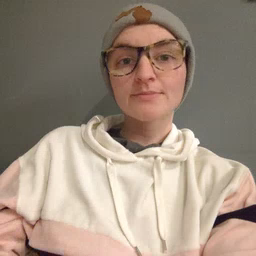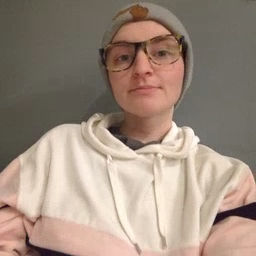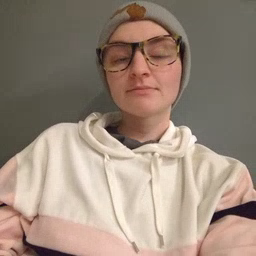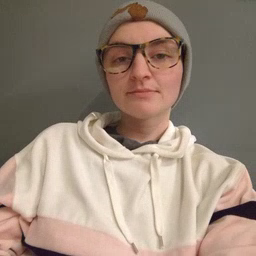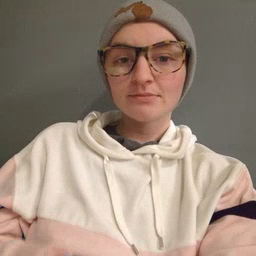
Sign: smile